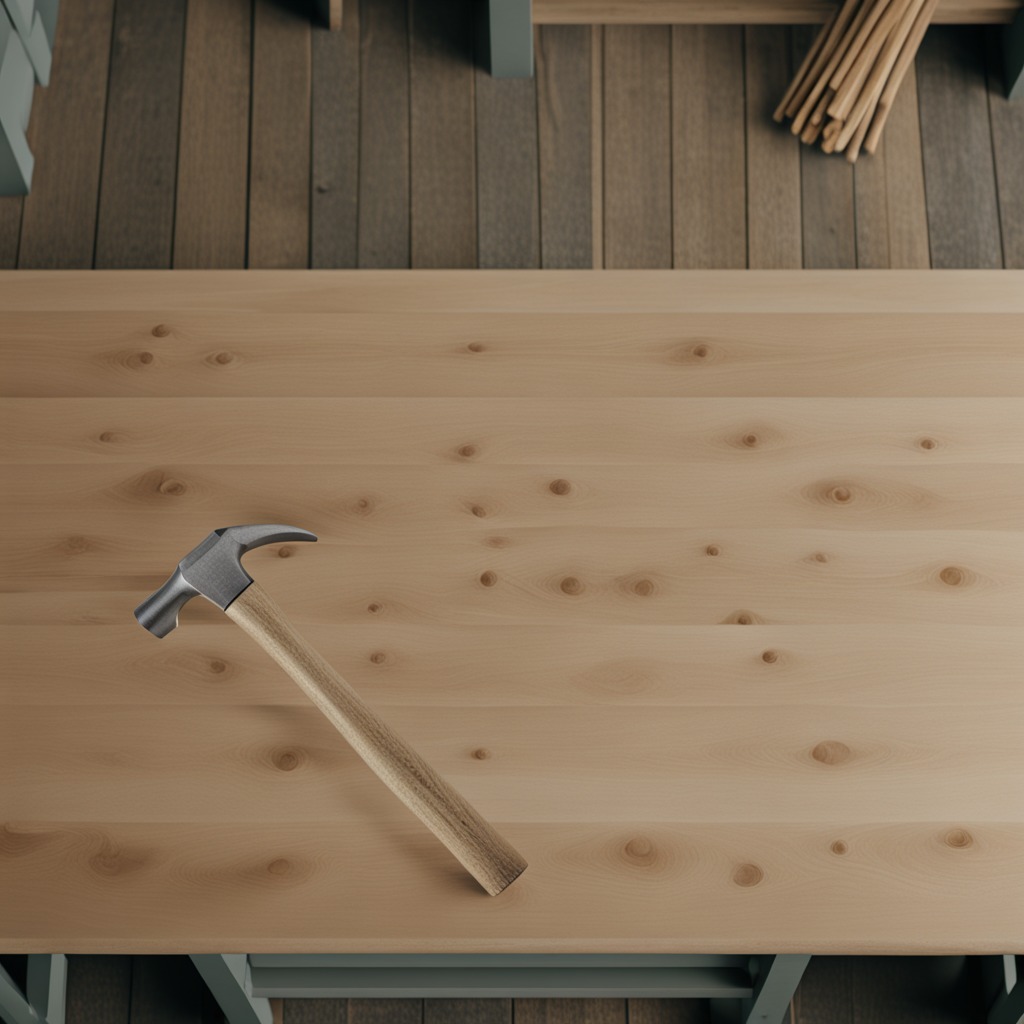
A hammer lies on the workbench inside a coastal fishing gear workshop.